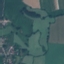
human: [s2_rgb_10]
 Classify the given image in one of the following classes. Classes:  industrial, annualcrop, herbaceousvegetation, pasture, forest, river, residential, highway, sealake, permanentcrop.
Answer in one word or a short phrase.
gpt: Pasture